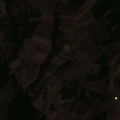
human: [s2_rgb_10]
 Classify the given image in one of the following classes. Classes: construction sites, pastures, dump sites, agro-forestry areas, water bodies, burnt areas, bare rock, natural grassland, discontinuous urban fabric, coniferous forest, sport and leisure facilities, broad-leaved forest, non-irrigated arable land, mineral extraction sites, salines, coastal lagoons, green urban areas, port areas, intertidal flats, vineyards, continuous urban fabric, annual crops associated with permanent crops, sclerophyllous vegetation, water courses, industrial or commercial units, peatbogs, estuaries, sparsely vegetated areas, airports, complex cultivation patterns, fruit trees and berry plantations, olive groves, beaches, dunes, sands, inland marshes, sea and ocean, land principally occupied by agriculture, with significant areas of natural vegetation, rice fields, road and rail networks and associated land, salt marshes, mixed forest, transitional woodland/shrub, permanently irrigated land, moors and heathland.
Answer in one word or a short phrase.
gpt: complex cultivation patterns, land principally occupied by agriculture, with significant areas of natural vegetation, broad-leaved forest